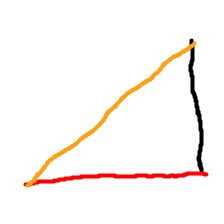
Shape: triangle